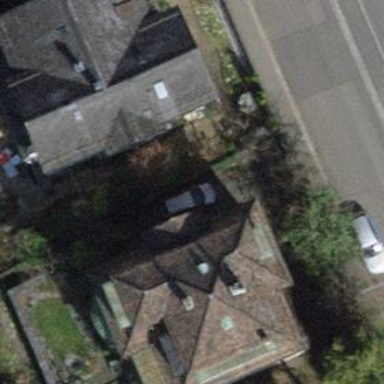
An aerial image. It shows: The building has hipped roof.